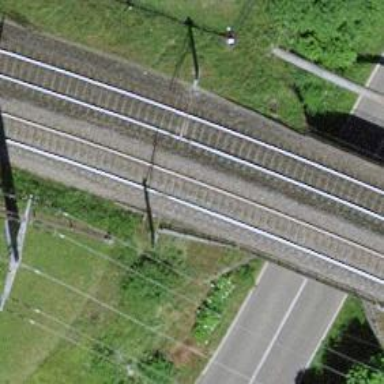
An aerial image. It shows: Single-track railway bridge with electrified contact line.